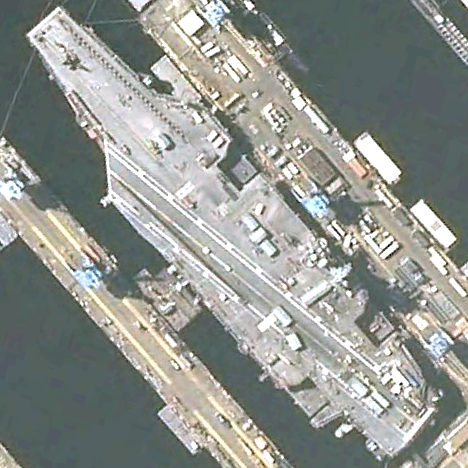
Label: aircraft_carrier